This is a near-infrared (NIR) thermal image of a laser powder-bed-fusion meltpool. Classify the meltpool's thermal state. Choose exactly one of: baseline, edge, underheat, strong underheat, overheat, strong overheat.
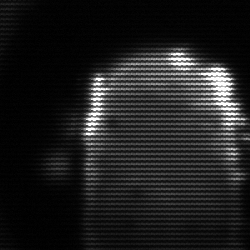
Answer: baseline